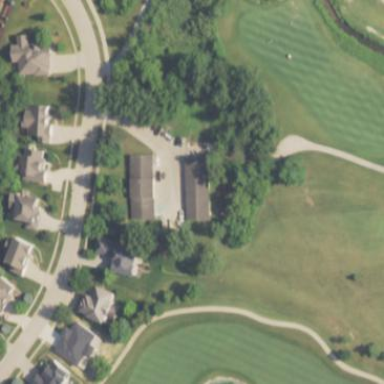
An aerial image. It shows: Grassy area designated as golf fairway.